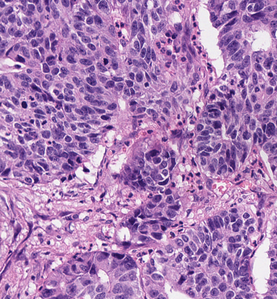
Tumor epithelial tissue: yes
Tumor-associated stroma tissue: yes
Normal tissue: no